Interaction volume radius: 5 \u00c5
Interaction volume height: 40 \u00c5
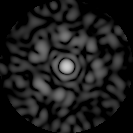
Disorder parameter: 0.7526